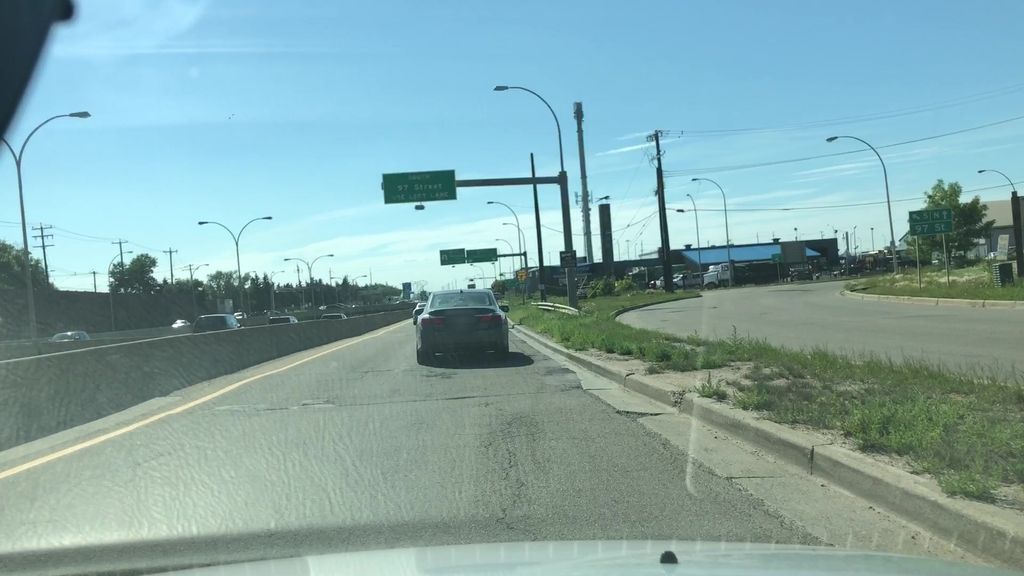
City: edmonton